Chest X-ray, PA view. Patient: 50 years old, sex M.
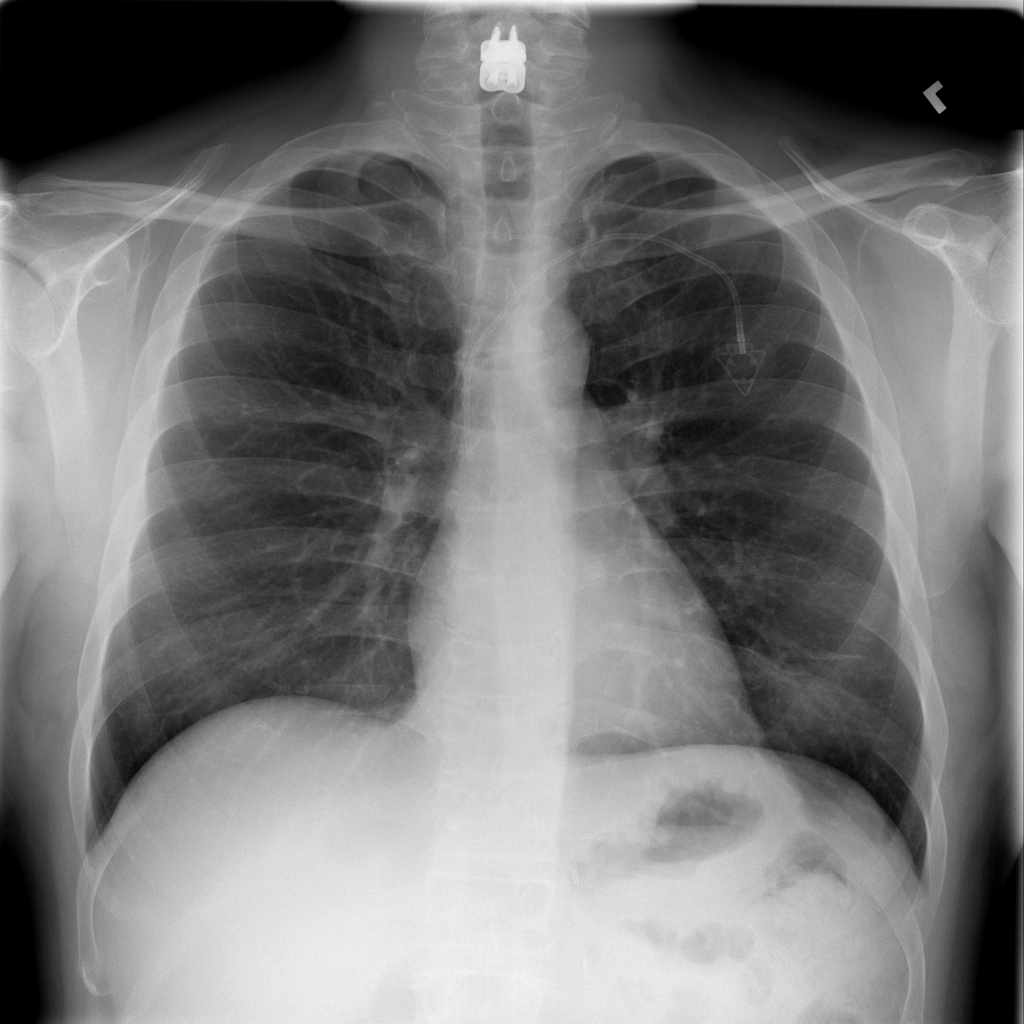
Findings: Atelectasis